Aerial crown-view tile of a tropical tree (Barro Colorado Island, Panama), acquired 20241014:
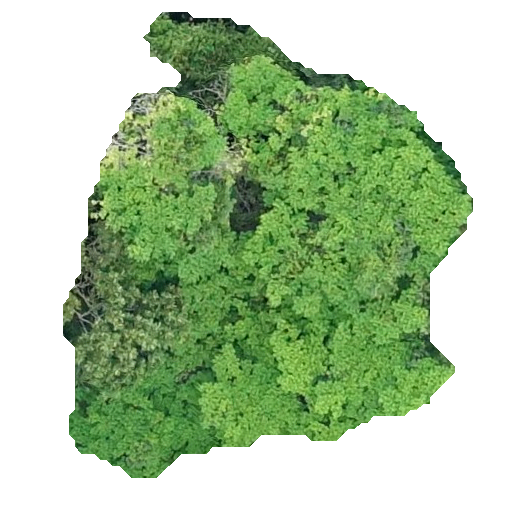
Species: Tachigali panamensis
GBIF accepted scientific name: Tachigali panamensis
Crown area: 205.434 m²